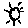
Label: sun